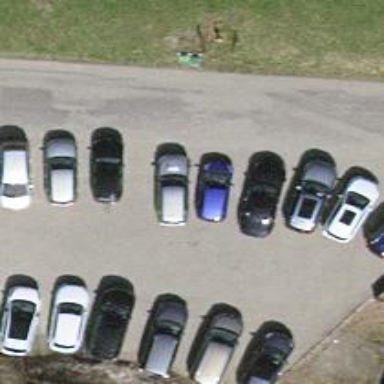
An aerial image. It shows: Parking area with asphalt surface.